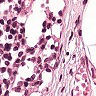
Metastatic tissue present: no